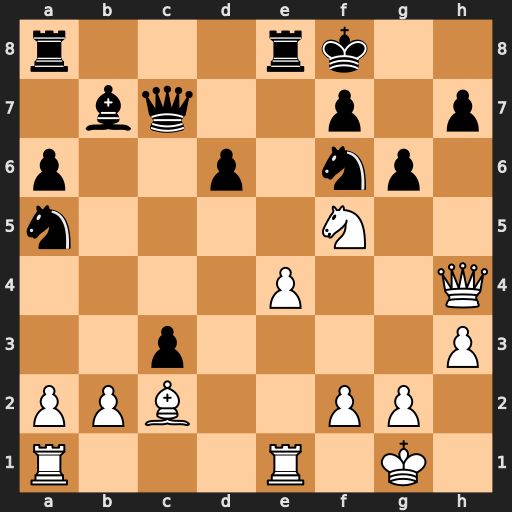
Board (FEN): r3rk2/1bq2p1p/p2p1np1/n4N2/4P2Q/2p4P/PPB2PP1/R3R1K1
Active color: w
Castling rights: -
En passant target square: -
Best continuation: Qh6+ Kg8 Qg7#